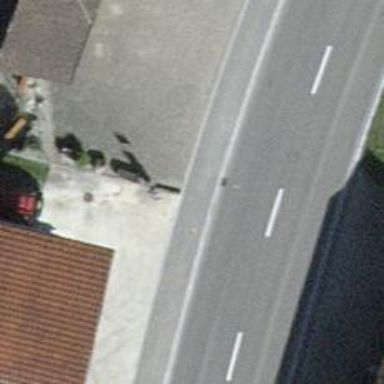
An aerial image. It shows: Bus stop with platform for public transport.